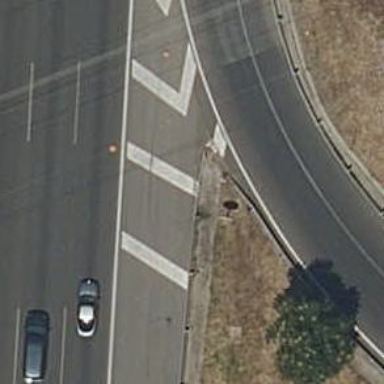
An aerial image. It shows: Guard rail.